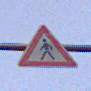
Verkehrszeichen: FussgaengerRechts
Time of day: MorningAfternoon
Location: Outdoor (Urban)
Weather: PartlyCloudy
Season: NotSpecified
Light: Natural